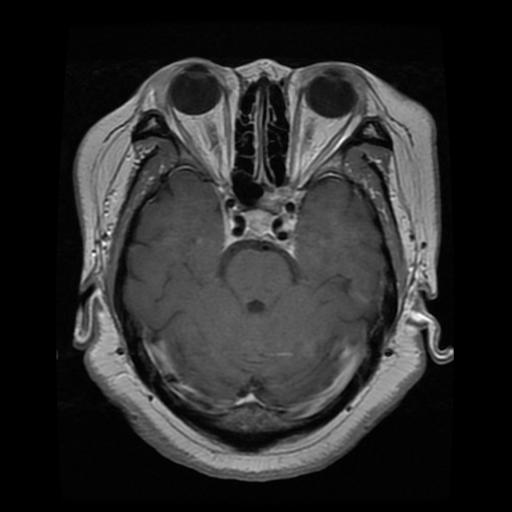
Label: pituitary